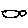
Label: fish